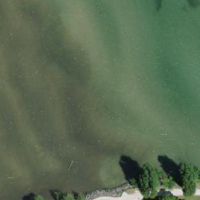
EUNIS habitat code: 14
Species observed at this site:
Anas acuta
Podiceps cristatus
Cygnus olor
Ardea alba
Mareca strepera
Phoenicurus ochruros
Calidris pugnax
Calidris alpina